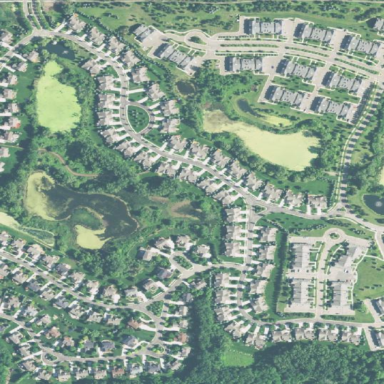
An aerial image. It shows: Condominium within residential area.